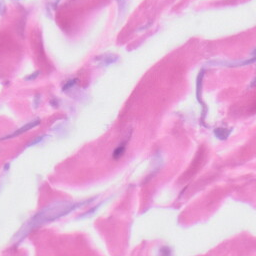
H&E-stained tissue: Skin